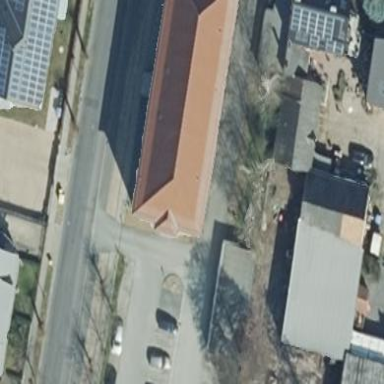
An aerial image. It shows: Building with hipped roof shape.